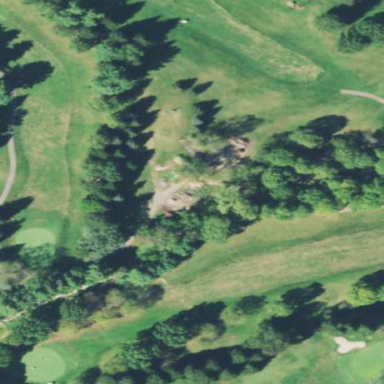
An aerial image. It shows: Grassy area designated as golf fairway.